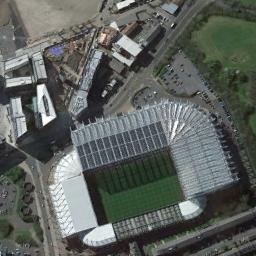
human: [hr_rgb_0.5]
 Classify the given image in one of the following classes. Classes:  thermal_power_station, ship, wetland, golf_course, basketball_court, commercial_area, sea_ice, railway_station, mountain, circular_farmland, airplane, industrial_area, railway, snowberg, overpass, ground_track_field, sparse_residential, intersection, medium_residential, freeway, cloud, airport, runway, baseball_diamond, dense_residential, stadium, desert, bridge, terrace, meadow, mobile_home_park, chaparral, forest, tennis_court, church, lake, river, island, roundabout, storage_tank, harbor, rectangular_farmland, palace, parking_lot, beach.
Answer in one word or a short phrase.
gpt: stadium